Interaction volume radius: 5 \u00c5
Interaction volume height: 20 \u00c5
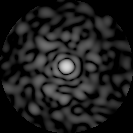
Disorder parameter: 0.8315